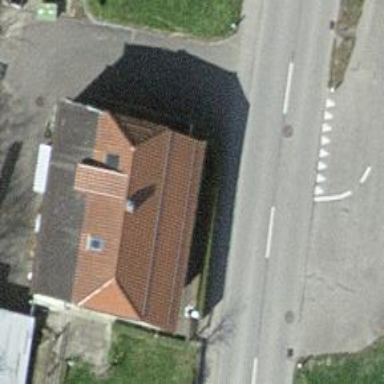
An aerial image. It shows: Residential building.